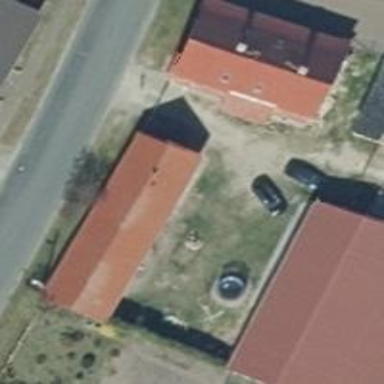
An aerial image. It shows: Flat roof building with grey roof.